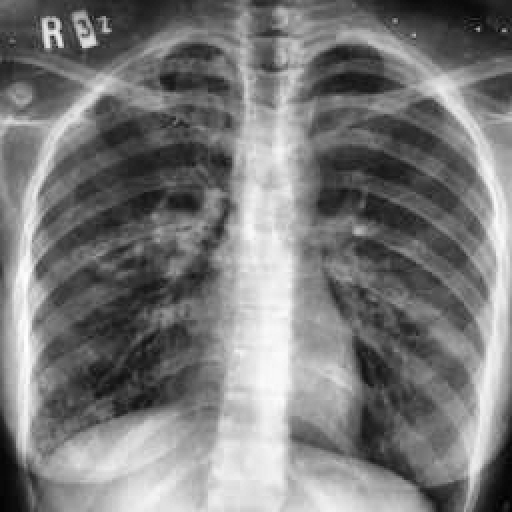
Finding: TUBERCULOSIS